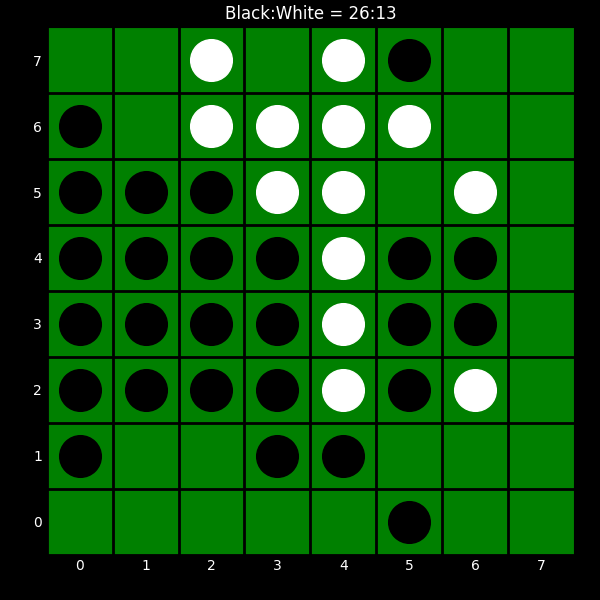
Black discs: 26
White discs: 13